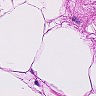
Metastatic tissue present: no